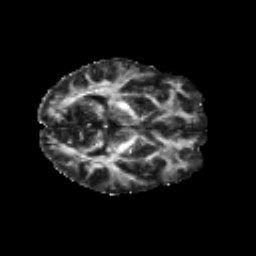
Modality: FA
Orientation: axial
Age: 25
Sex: female
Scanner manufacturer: siemens
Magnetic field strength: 3 T
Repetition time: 8.8 s
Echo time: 0.085 s